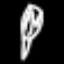
Label: leaf